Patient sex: M
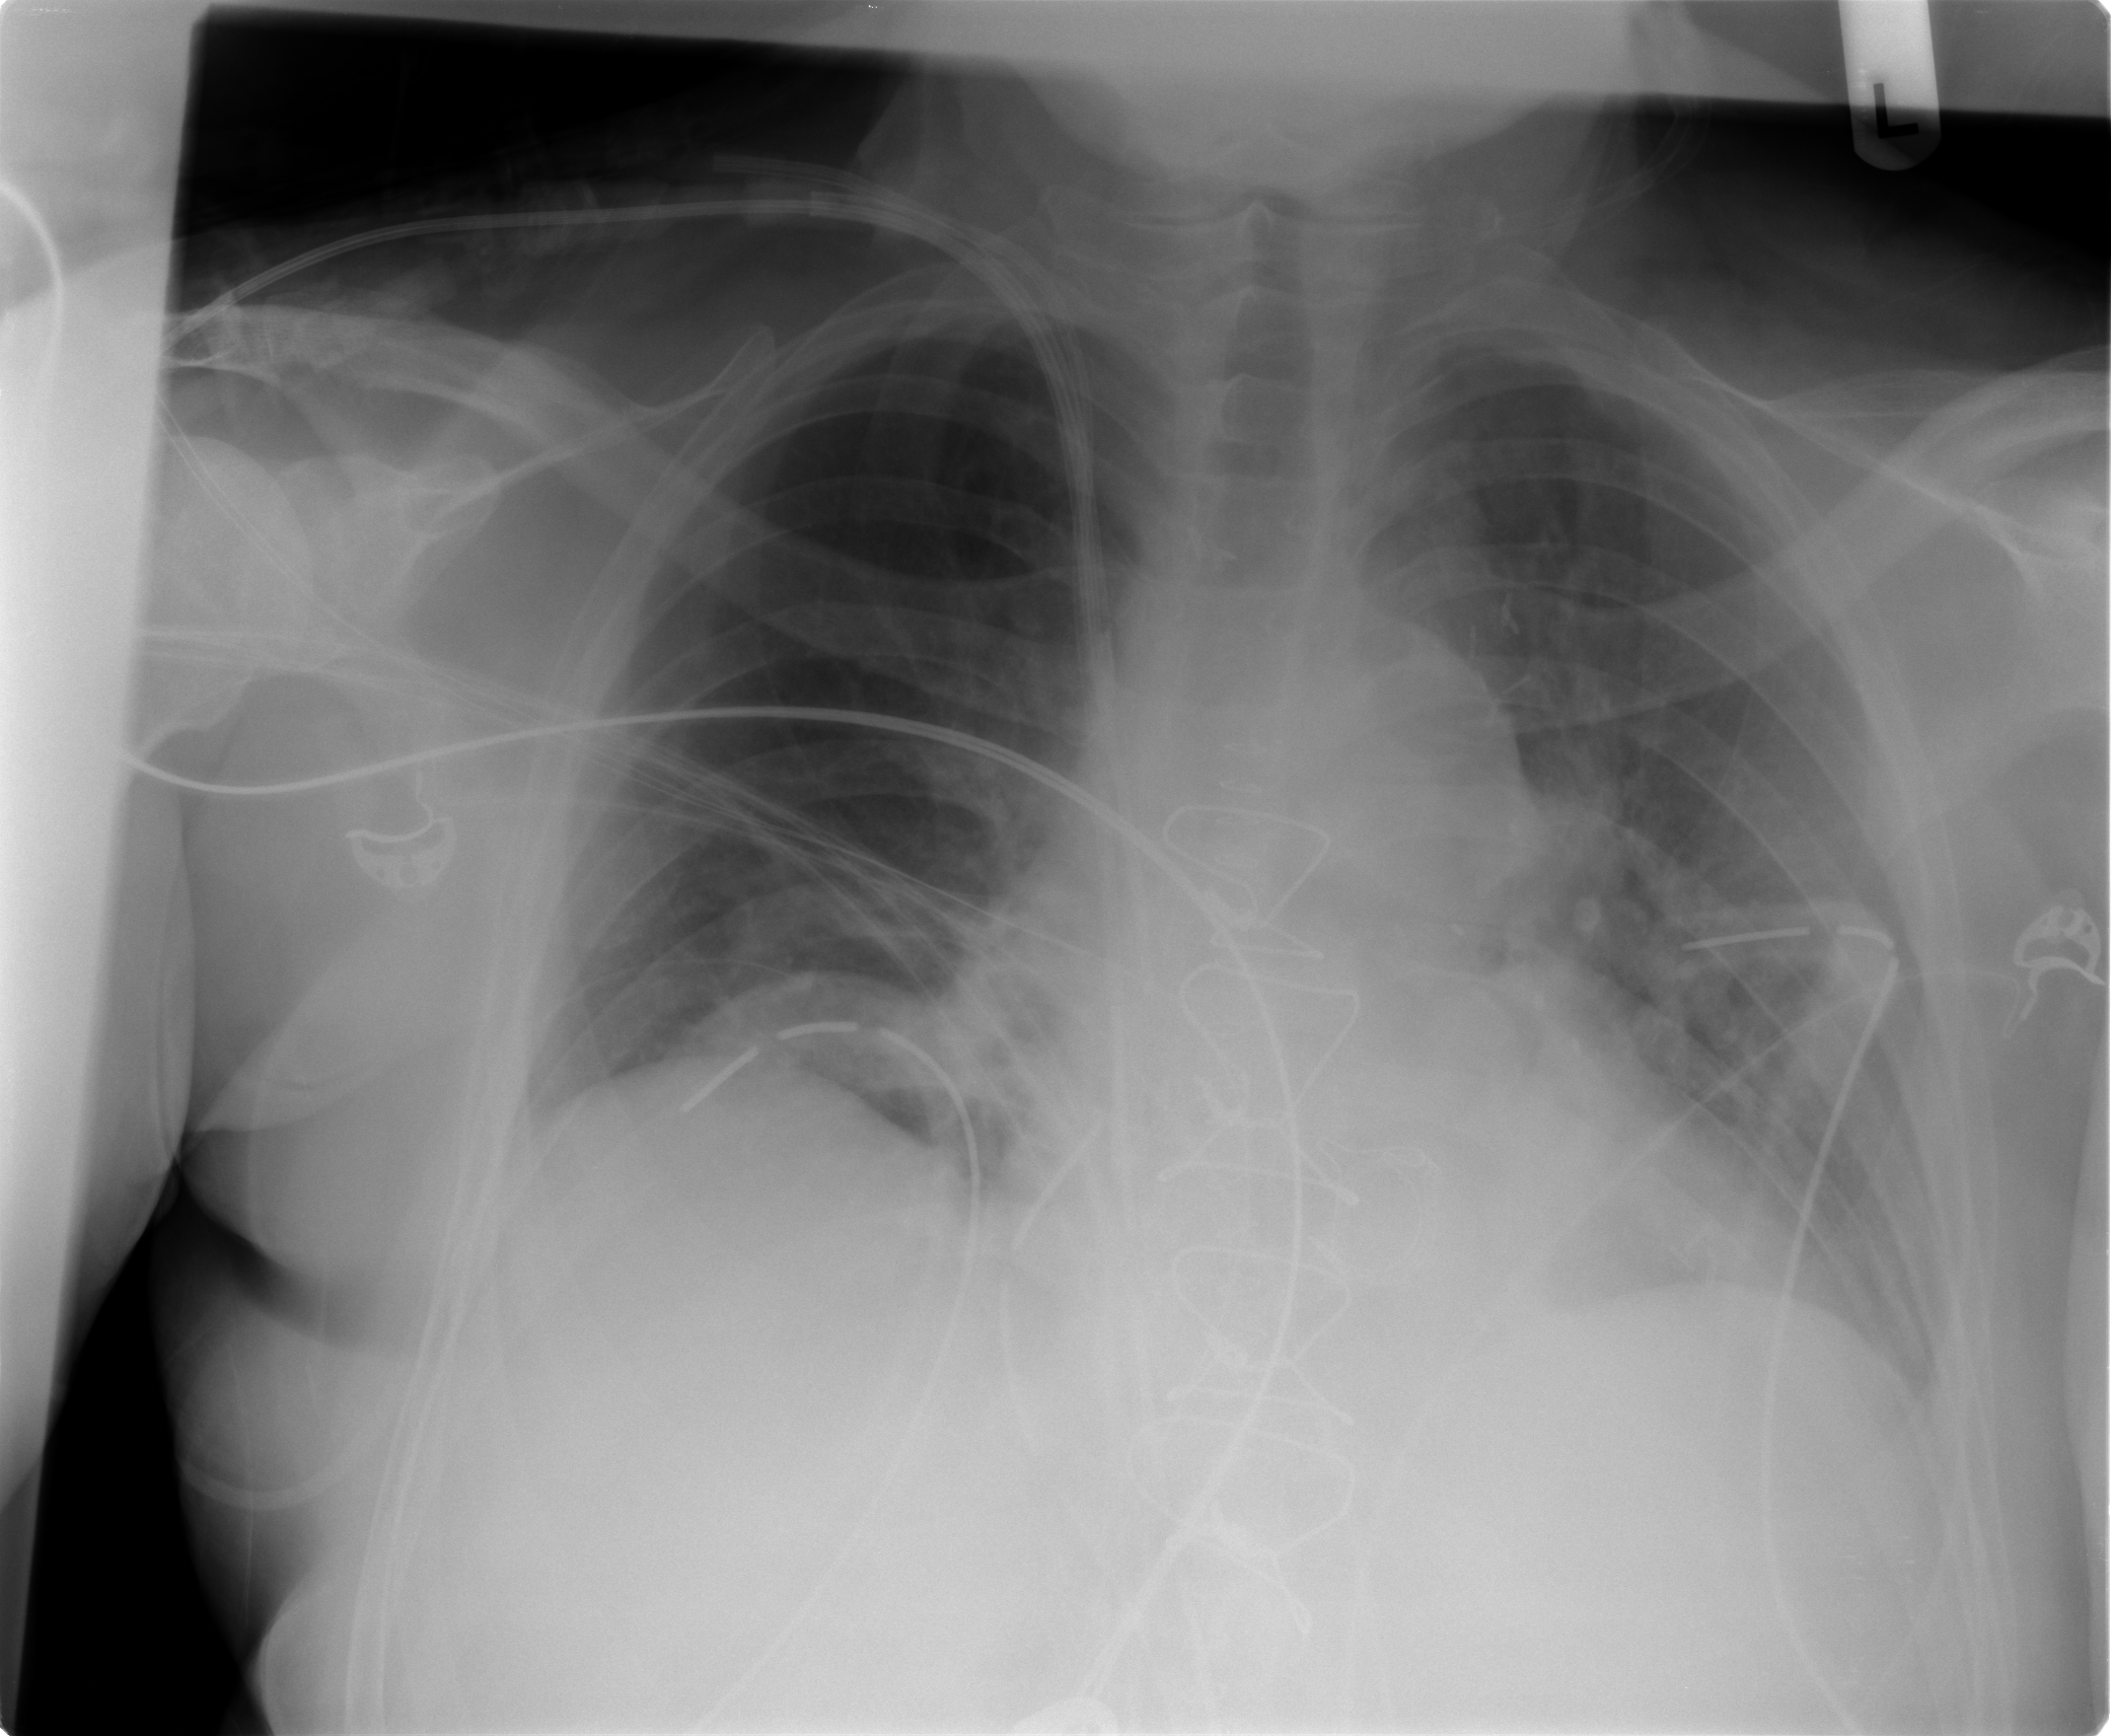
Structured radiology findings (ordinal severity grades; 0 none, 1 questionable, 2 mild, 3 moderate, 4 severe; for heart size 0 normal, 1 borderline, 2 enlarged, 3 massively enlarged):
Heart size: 0
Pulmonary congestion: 1
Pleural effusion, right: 0
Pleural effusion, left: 2
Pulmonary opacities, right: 0
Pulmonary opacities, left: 1
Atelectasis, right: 2
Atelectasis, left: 2